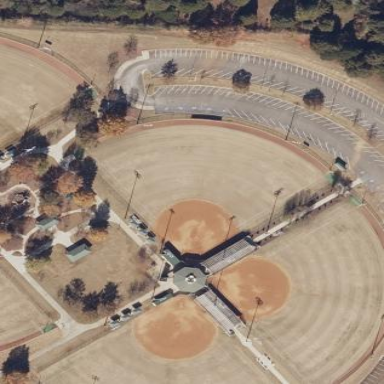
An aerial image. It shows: Baseball pitch for leisure and sports activities.